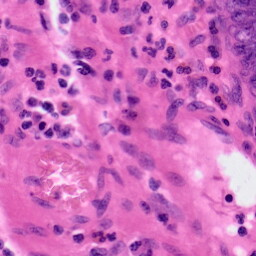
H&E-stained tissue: Colon